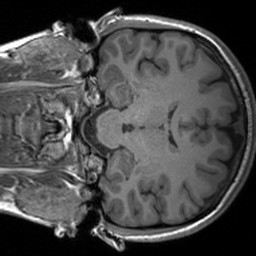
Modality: T1w
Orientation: coronal
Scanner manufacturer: siemens
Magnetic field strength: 3 T
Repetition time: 1.54 s
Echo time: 0.00234 s